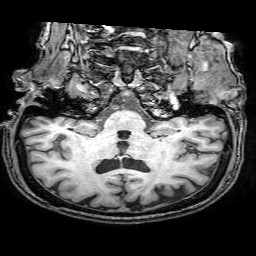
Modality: T1w
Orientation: sagittal
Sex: female
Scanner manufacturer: philips
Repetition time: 0.008261 s
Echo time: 0.00379 s